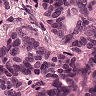
Metastatic tissue present: yes